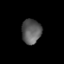
Tissue: lung
Cell type: T cells
Senescence score: 0.2423
Nuclear area (px): 466
Mean DAPI intensity: 92.665